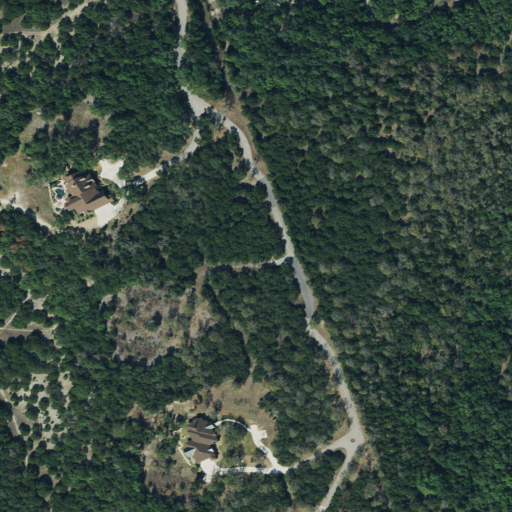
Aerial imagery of mountain in Texas named Tucker Knob containing evergreen forest, grassland, deciduous forest, shrub, and open development